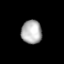
Tissue: lung
Cell type: Epithelial cells
Senescence score: 0.2436
Nuclear area (px): 481
Mean DAPI intensity: 174.299